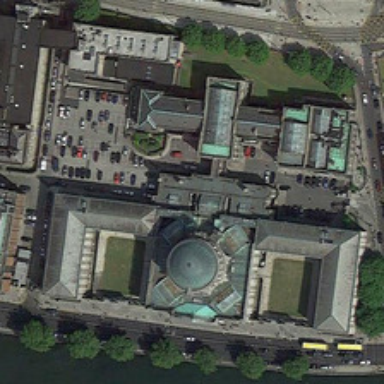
There are buildings, roads, trees, cars and grassland .